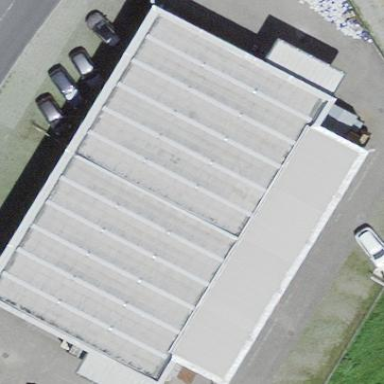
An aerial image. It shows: Industrial building.